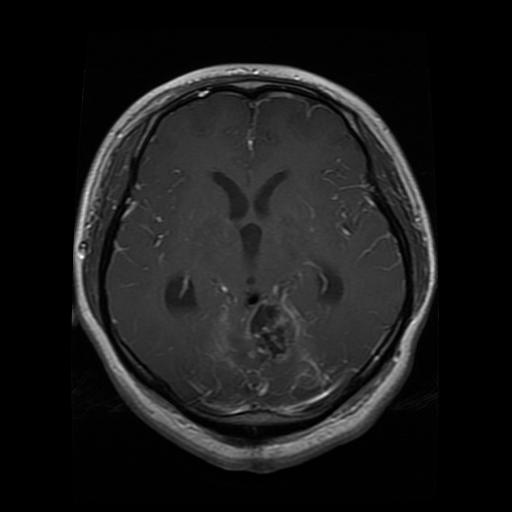
Label: glioma